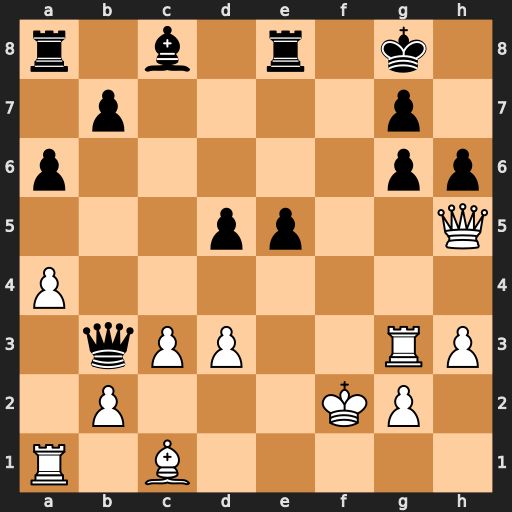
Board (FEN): r1b1r1k1/1p4p1/p5pp/3pp2Q/P7/1qPP2RP/1P3KP1/R1B5
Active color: w
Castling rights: -
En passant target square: -
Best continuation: Qxg6 Re7 Kg1